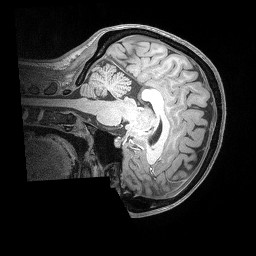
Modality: T1w
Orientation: sagittal
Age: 27
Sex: female
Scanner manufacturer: siemens
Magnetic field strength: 3 T
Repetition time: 2.53 s
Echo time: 0.00164 s